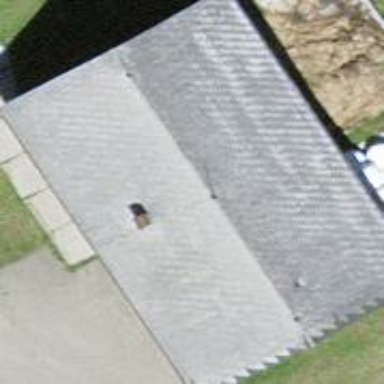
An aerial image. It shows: Farm auxiliary building with gabled roof.